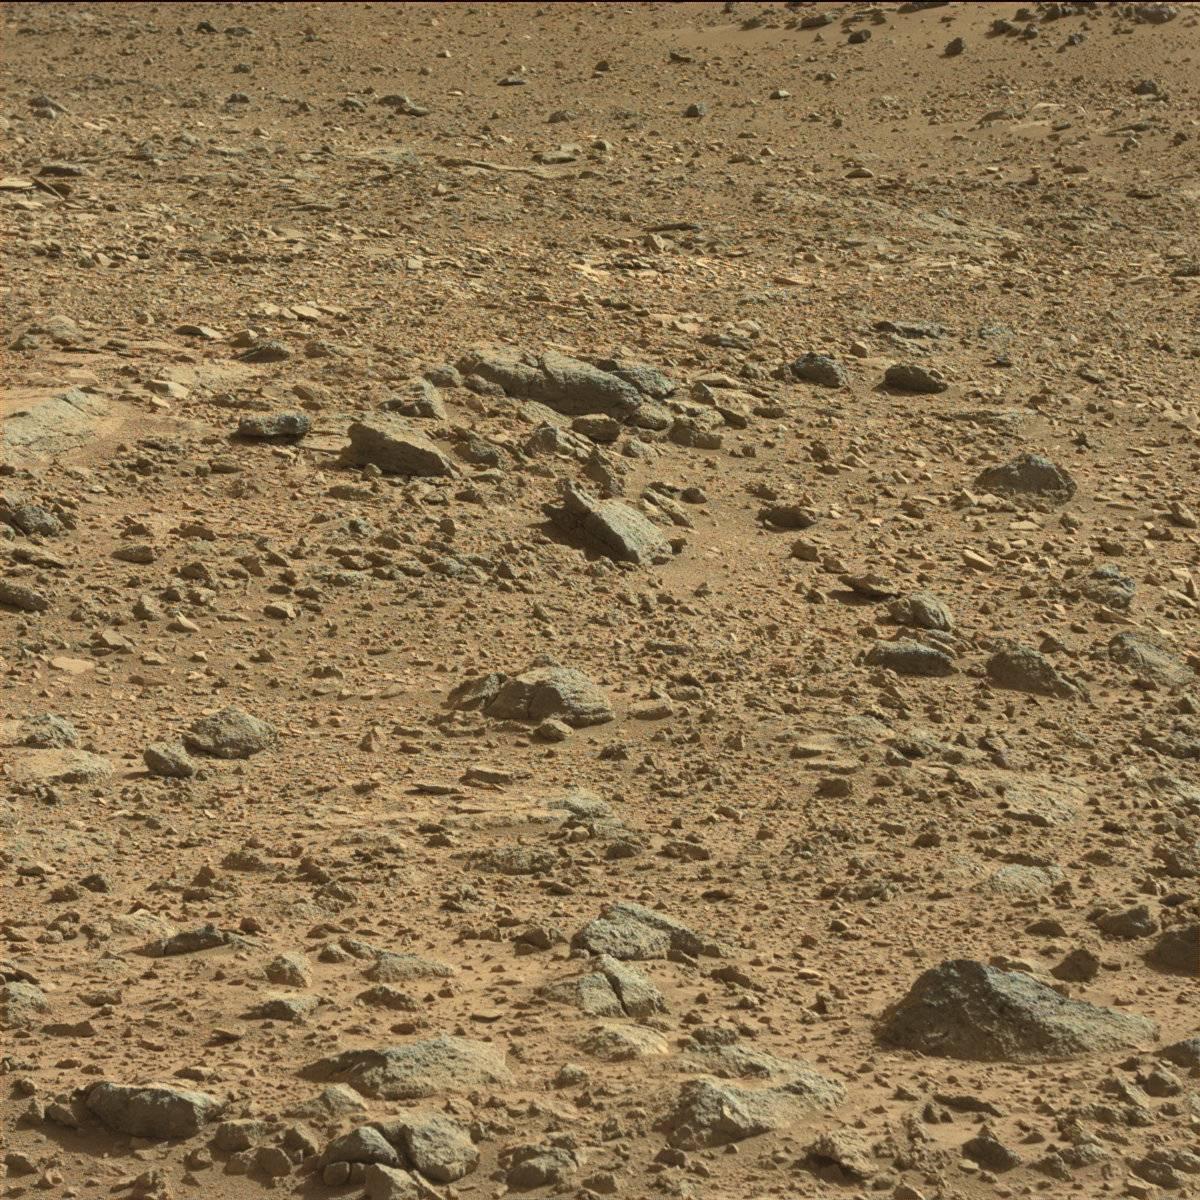
Terrain classes present: Bedrock, Sand / Soil